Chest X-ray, AP view. Patient: 40 years old, sex F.
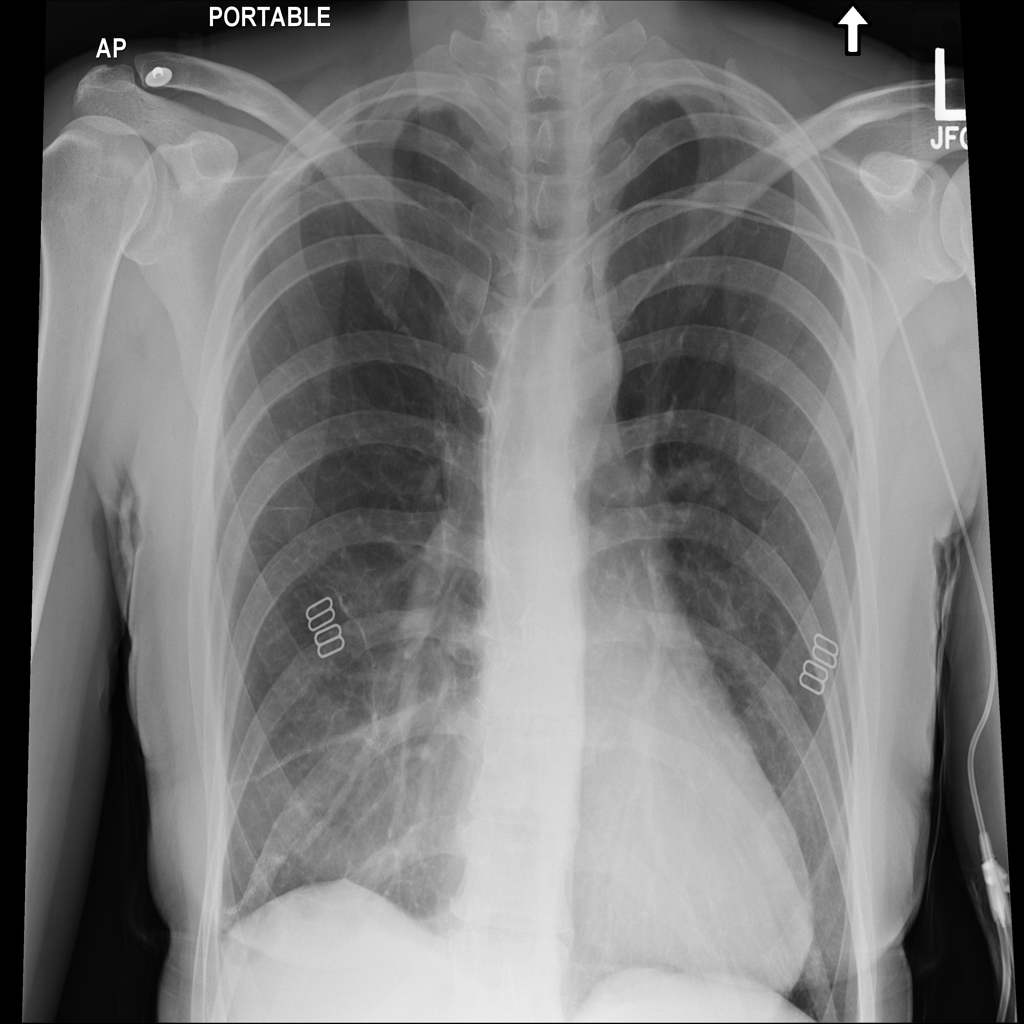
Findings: No Finding